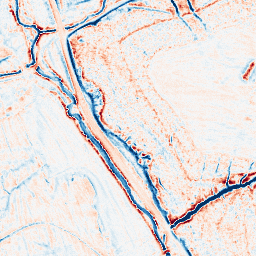
Category: edge_preserving
Decomposition family: anisotropic_diffusion
Decomposition parameters: iterations: 50
kappa: 100
gamma: 0.05
Upsampling method: sinc_hamming
Upsampling parameters: scale: 2
kernel_size: 16
Upsampling scale: 2